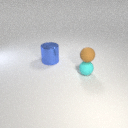
small cyan rubber sphere below small brown rubber sphere